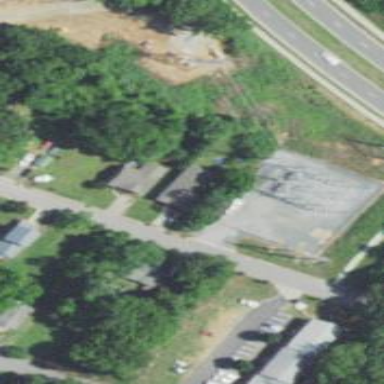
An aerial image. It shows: Substation for switching with surrounding fence.